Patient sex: F
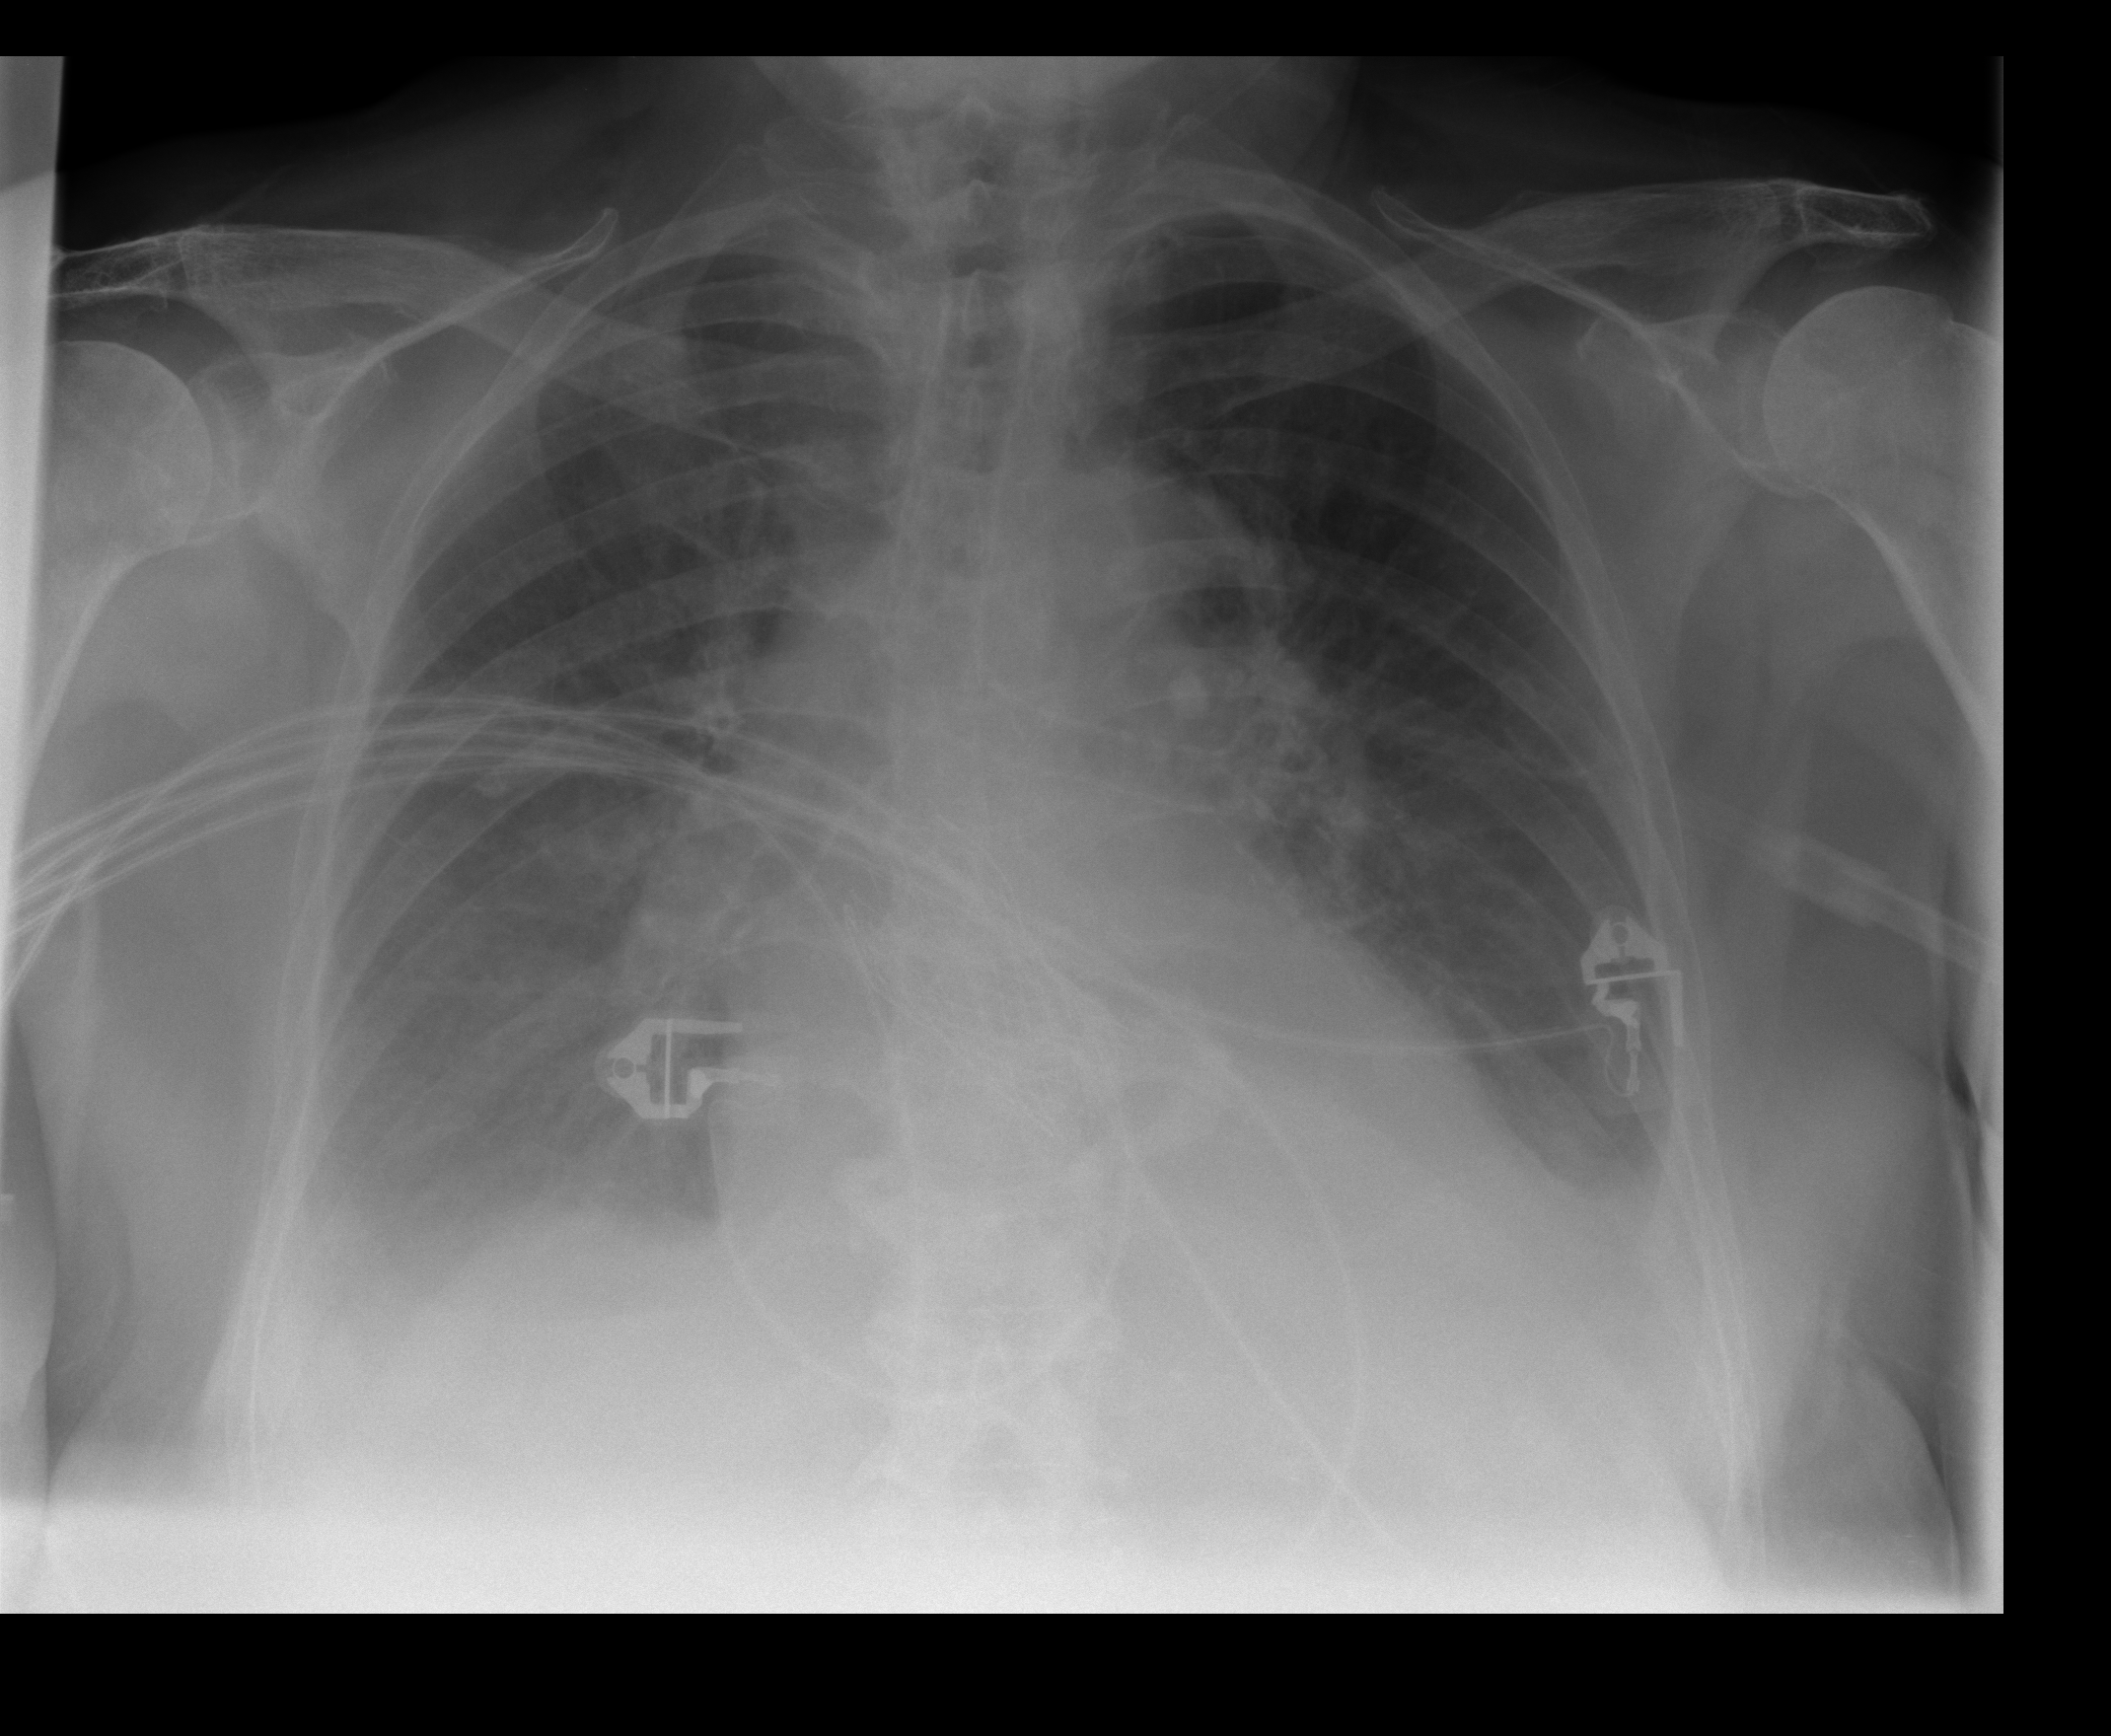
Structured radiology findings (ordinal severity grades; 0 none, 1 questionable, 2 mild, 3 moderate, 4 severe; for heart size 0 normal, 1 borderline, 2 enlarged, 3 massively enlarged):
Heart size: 1
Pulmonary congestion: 2
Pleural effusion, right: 2
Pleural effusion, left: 2
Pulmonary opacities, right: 0
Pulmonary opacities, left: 1
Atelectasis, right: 2
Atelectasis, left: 2